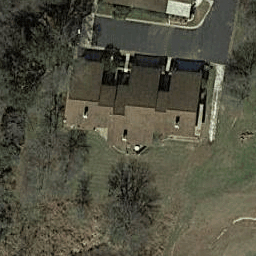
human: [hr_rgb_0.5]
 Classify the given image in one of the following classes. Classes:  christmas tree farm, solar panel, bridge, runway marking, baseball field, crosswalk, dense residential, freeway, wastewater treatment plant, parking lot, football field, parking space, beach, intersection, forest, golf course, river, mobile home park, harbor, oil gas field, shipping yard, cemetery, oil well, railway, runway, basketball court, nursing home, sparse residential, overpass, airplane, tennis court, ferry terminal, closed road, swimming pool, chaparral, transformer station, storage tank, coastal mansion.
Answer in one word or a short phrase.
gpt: sparse residential